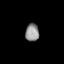
Tissue: lung
Cell type: Myeloid cells
Senescence score: 0.5763
Nuclear area (px): 235
Mean DAPI intensity: 144.451